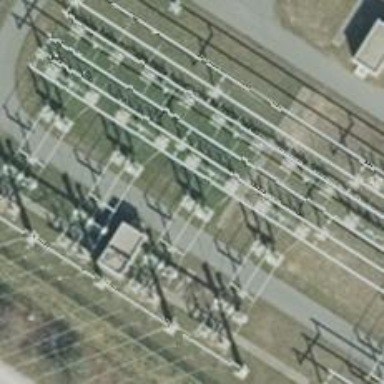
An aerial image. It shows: Power line in the image.